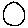
Label: circle